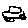
Label: car